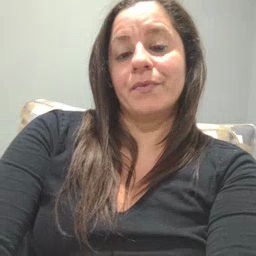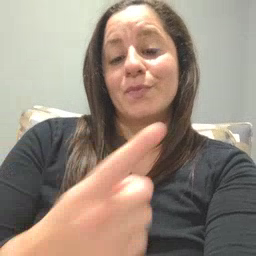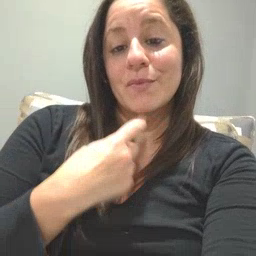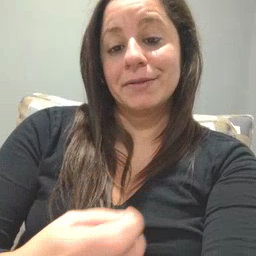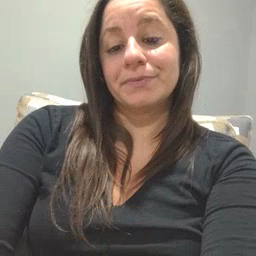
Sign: red